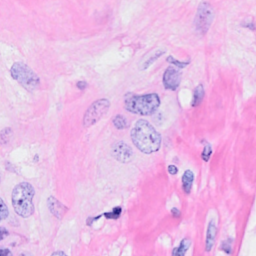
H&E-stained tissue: Breast